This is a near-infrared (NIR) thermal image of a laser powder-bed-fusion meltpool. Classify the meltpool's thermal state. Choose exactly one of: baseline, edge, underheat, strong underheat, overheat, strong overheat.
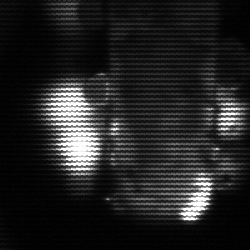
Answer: strong underheat